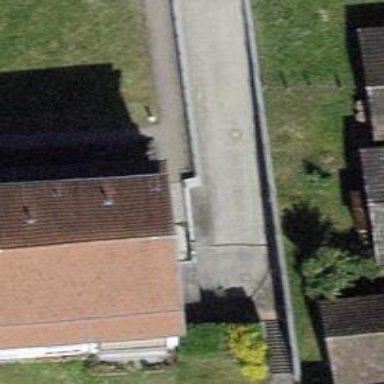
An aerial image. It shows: Path made of paving stones.